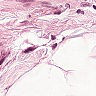
Metastatic tissue present: yes